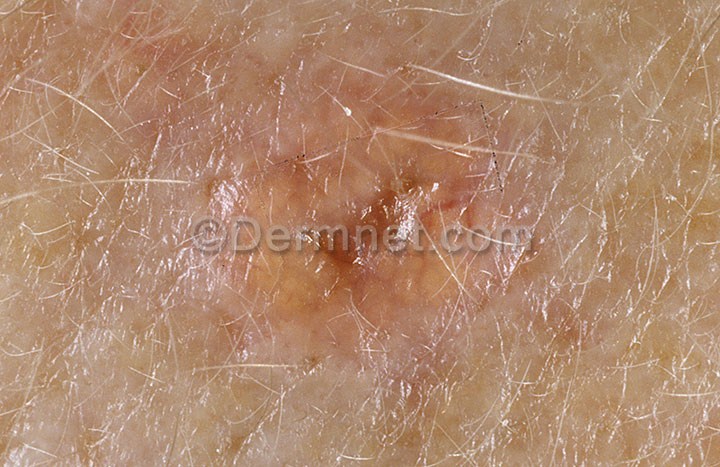
Disease: Seborrheic Keratoses and other Benign Tumors